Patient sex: M
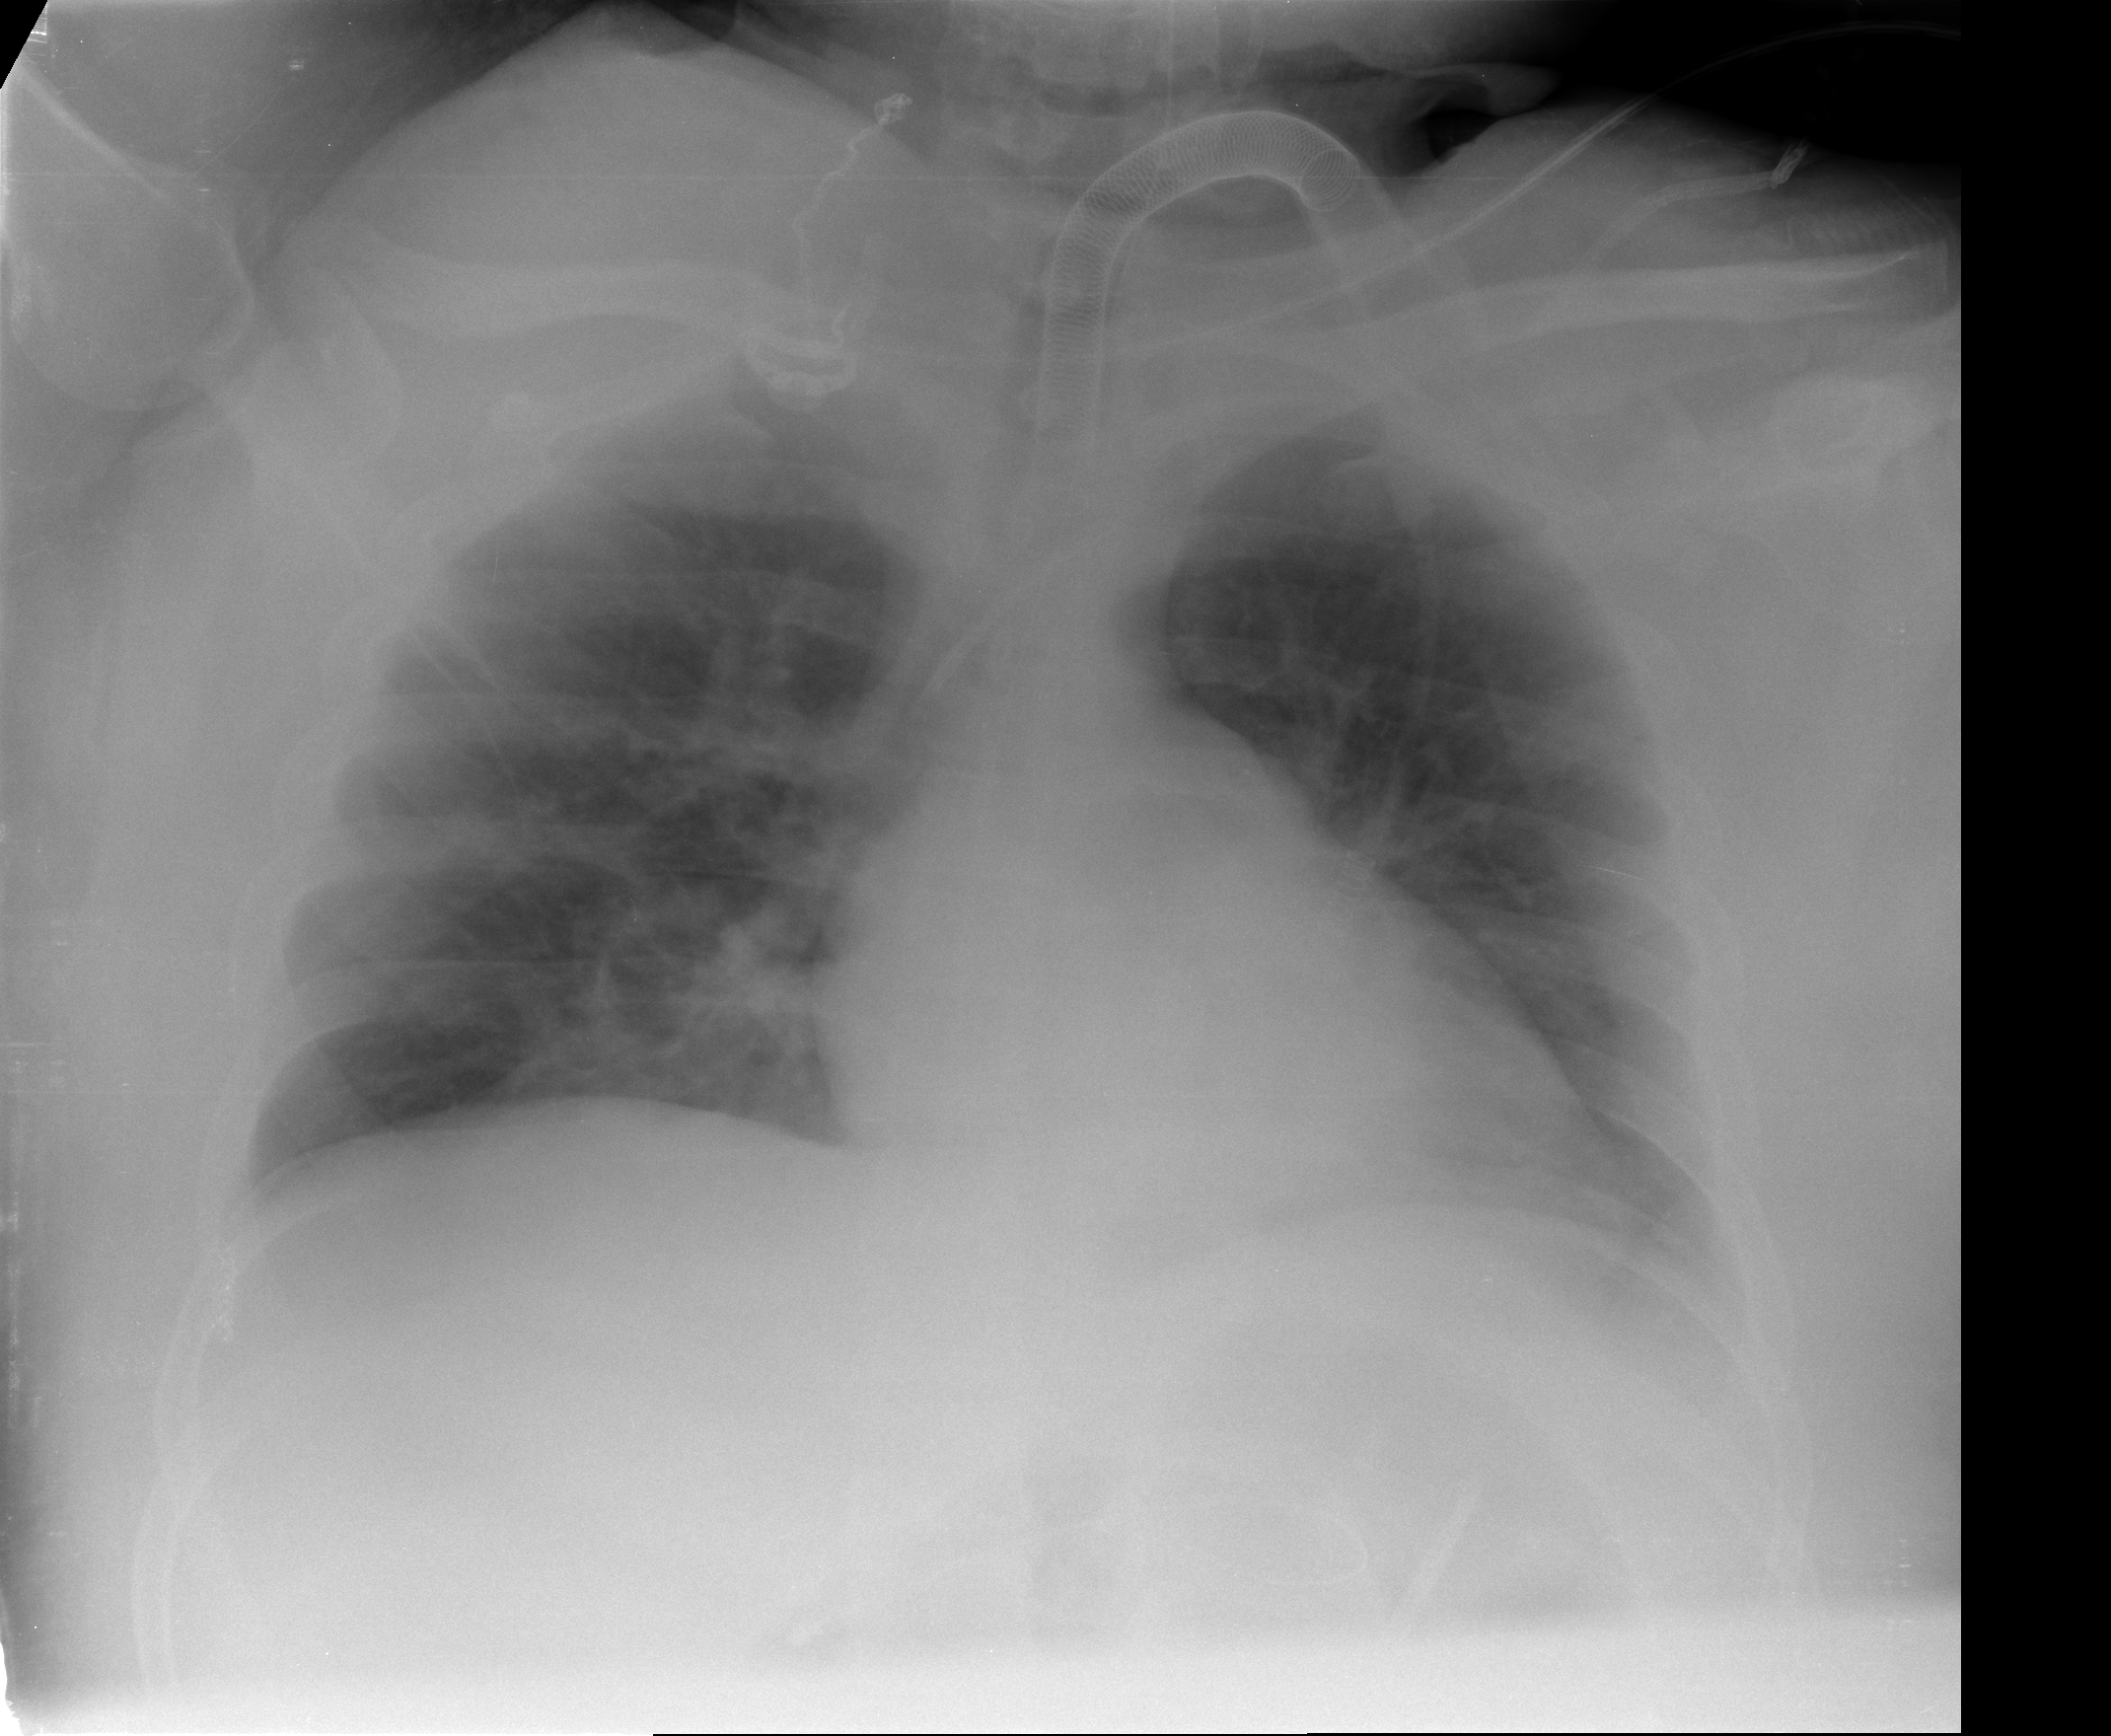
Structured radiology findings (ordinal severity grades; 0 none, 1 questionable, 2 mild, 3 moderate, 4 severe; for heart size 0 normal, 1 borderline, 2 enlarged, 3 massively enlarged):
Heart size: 0
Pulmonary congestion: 2
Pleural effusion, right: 0
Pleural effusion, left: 0
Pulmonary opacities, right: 1
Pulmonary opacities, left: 0
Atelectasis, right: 2
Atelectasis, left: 2